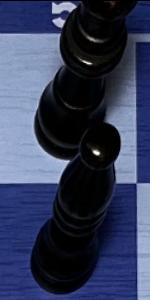
Label: Bishop_Black